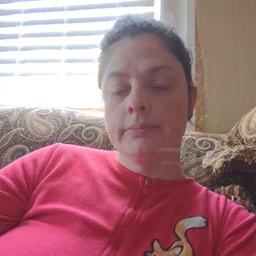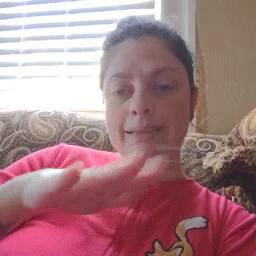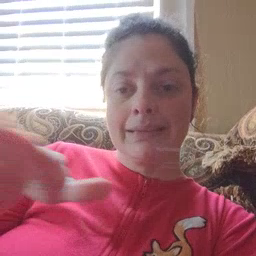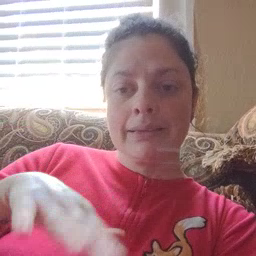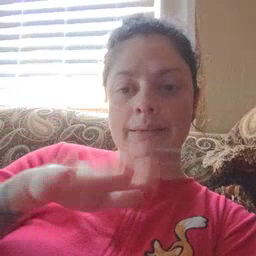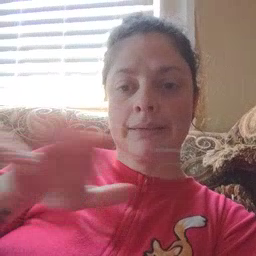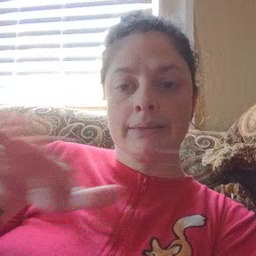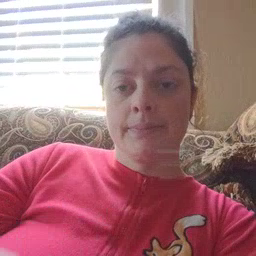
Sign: clean